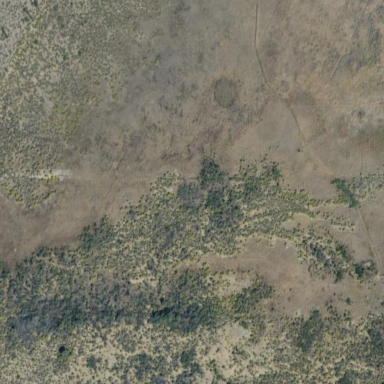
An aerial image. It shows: Wet meadow characterized by grassland vegetation.